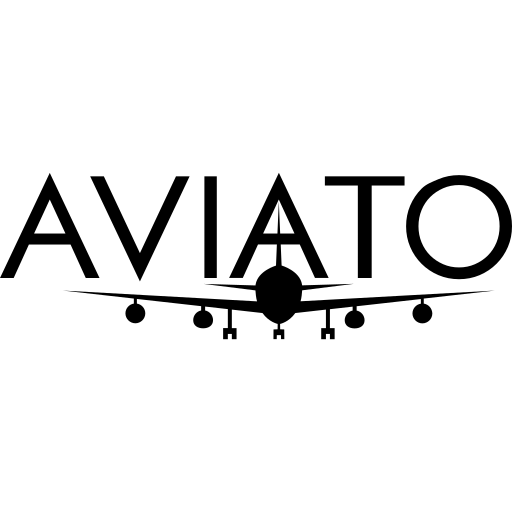
Tags: icon, FontAwesome, fa-icon, brand, aviato